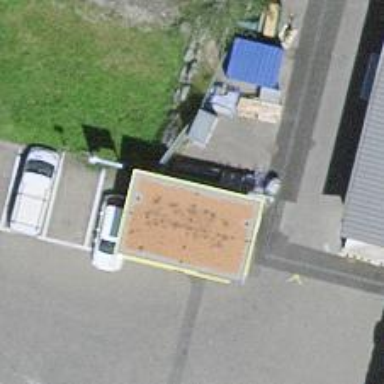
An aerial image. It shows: Charging station.